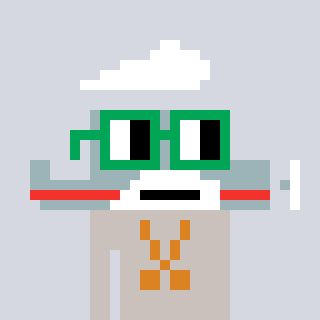
a pixel art character with square green glasses, a plane-shaped head and a foggrey-colored body on a cool background